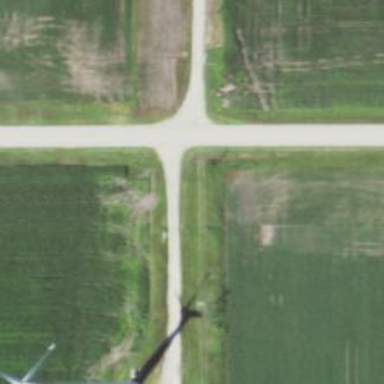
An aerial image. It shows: Road specifically designated for service vehicles within wind farm.